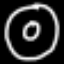
Label: donut